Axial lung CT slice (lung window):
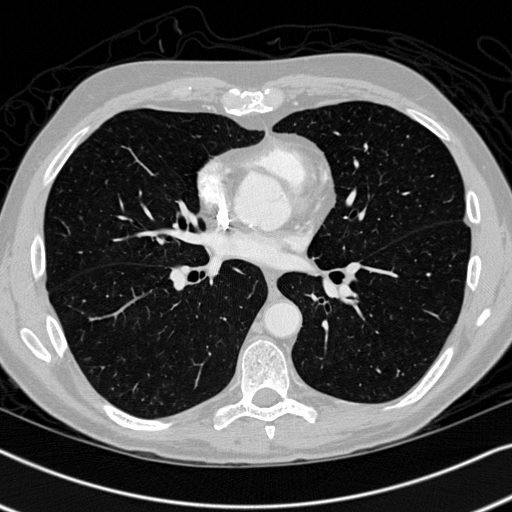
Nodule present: no